Field crop: tomato
Growth stage: 1
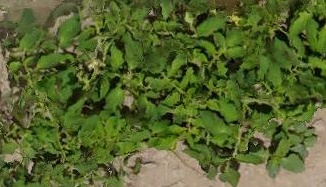
Species: tomato